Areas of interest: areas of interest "Dragon Horse Swimming Pool"
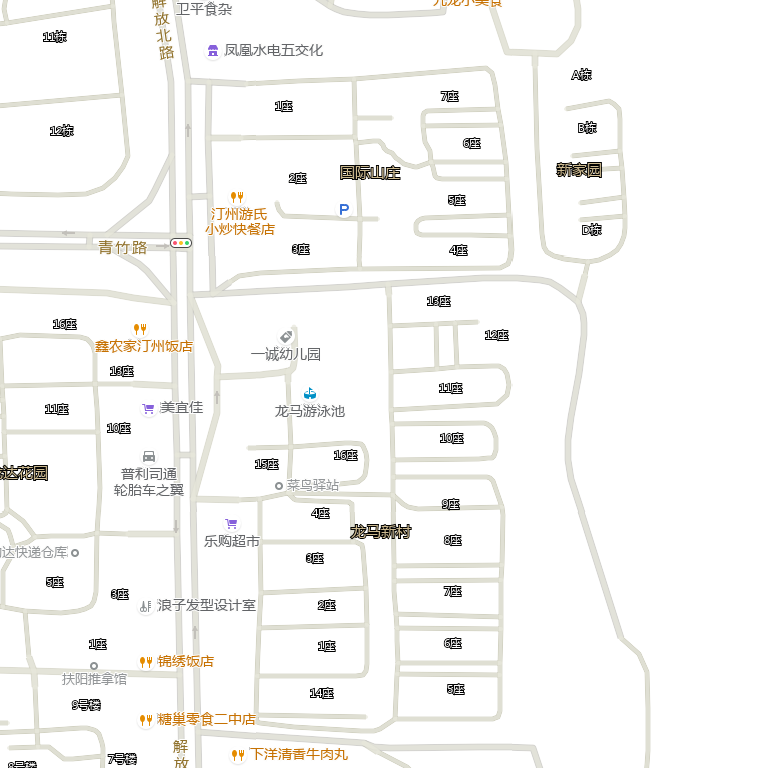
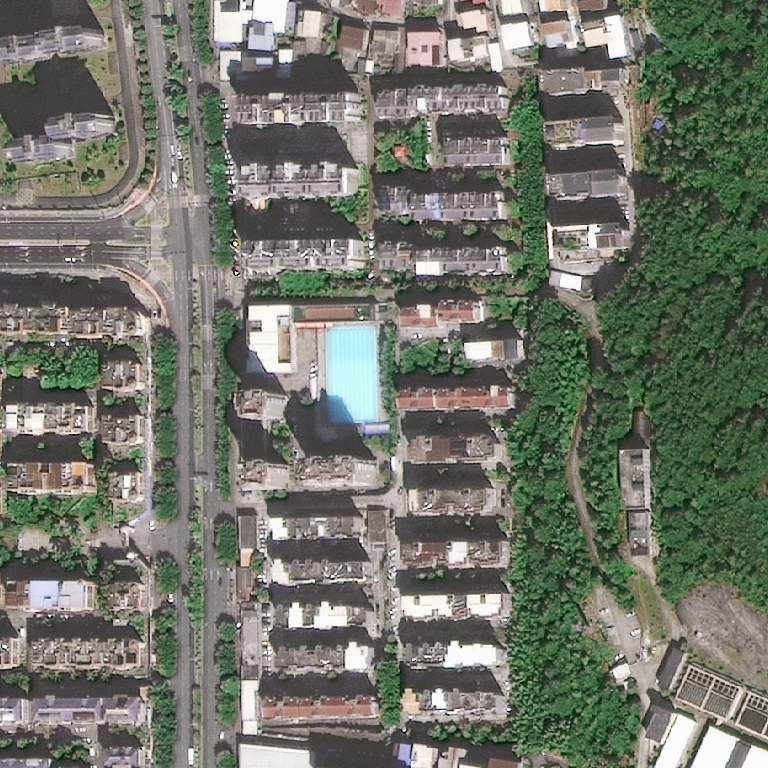